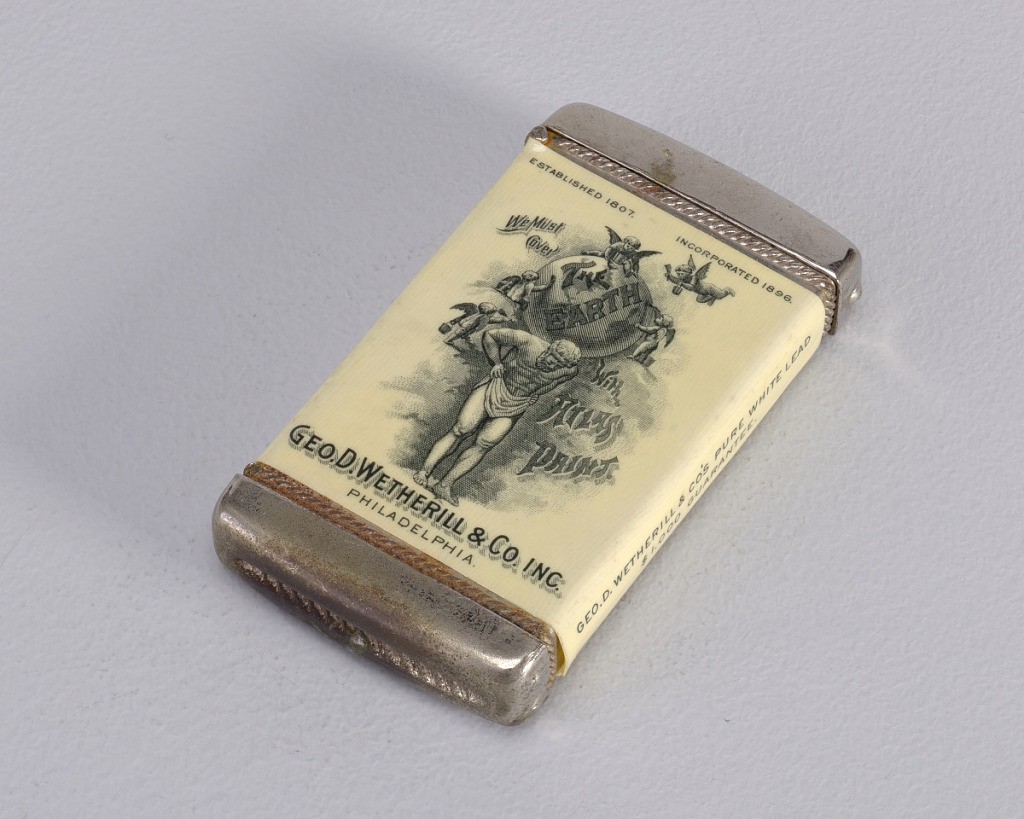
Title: Advertisement for "Atlas Ready Mixed Paint"
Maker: Whitehead & Hoag Company
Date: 1900–10
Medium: Plated metal, printed celluloid
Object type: Matchsafe
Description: Rectangular, curved top and bottom, featuring black printed decoration of paint can with variying type face and decorative motifs, inscribed "Atlas Ready Mixed Paint, Manufactured by George D. Wetherill & Co., 114 North Front St., Philadelphia", inscribed below can "White Lead, Zinc White, Pure Colors. All Painter's Supplies." Inscribed in fine print below "The Whitehead & Hoag Co., Newark, N.J." Reverse features image of Atlas with globe on his back and cherubs flying about with brushes and paint cans, inscribed "Established 1807. Incorporated 1896. We Must Cover The Earth with Atlas Paints. Geo. D. Wetherill  Co. Inc., Philadelphia." Side panel inscribed "Atlas Paint Is Guaranteed", opposite side panel inscribed Geo. D. Wetherill & Co's Pure White Lead, $1000 Guarantee." Lid hinged on side. Striker on bottom.